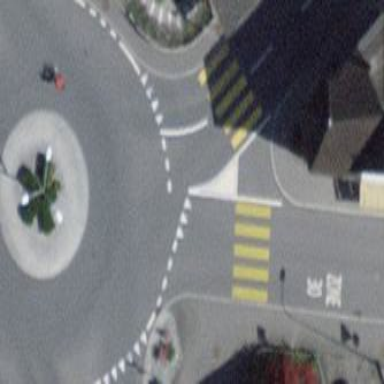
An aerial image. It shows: Secondary road with asphalt surface leading to roundabout.